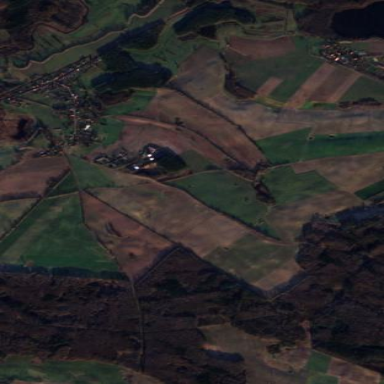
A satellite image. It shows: Picturesque farmland scene.